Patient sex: F
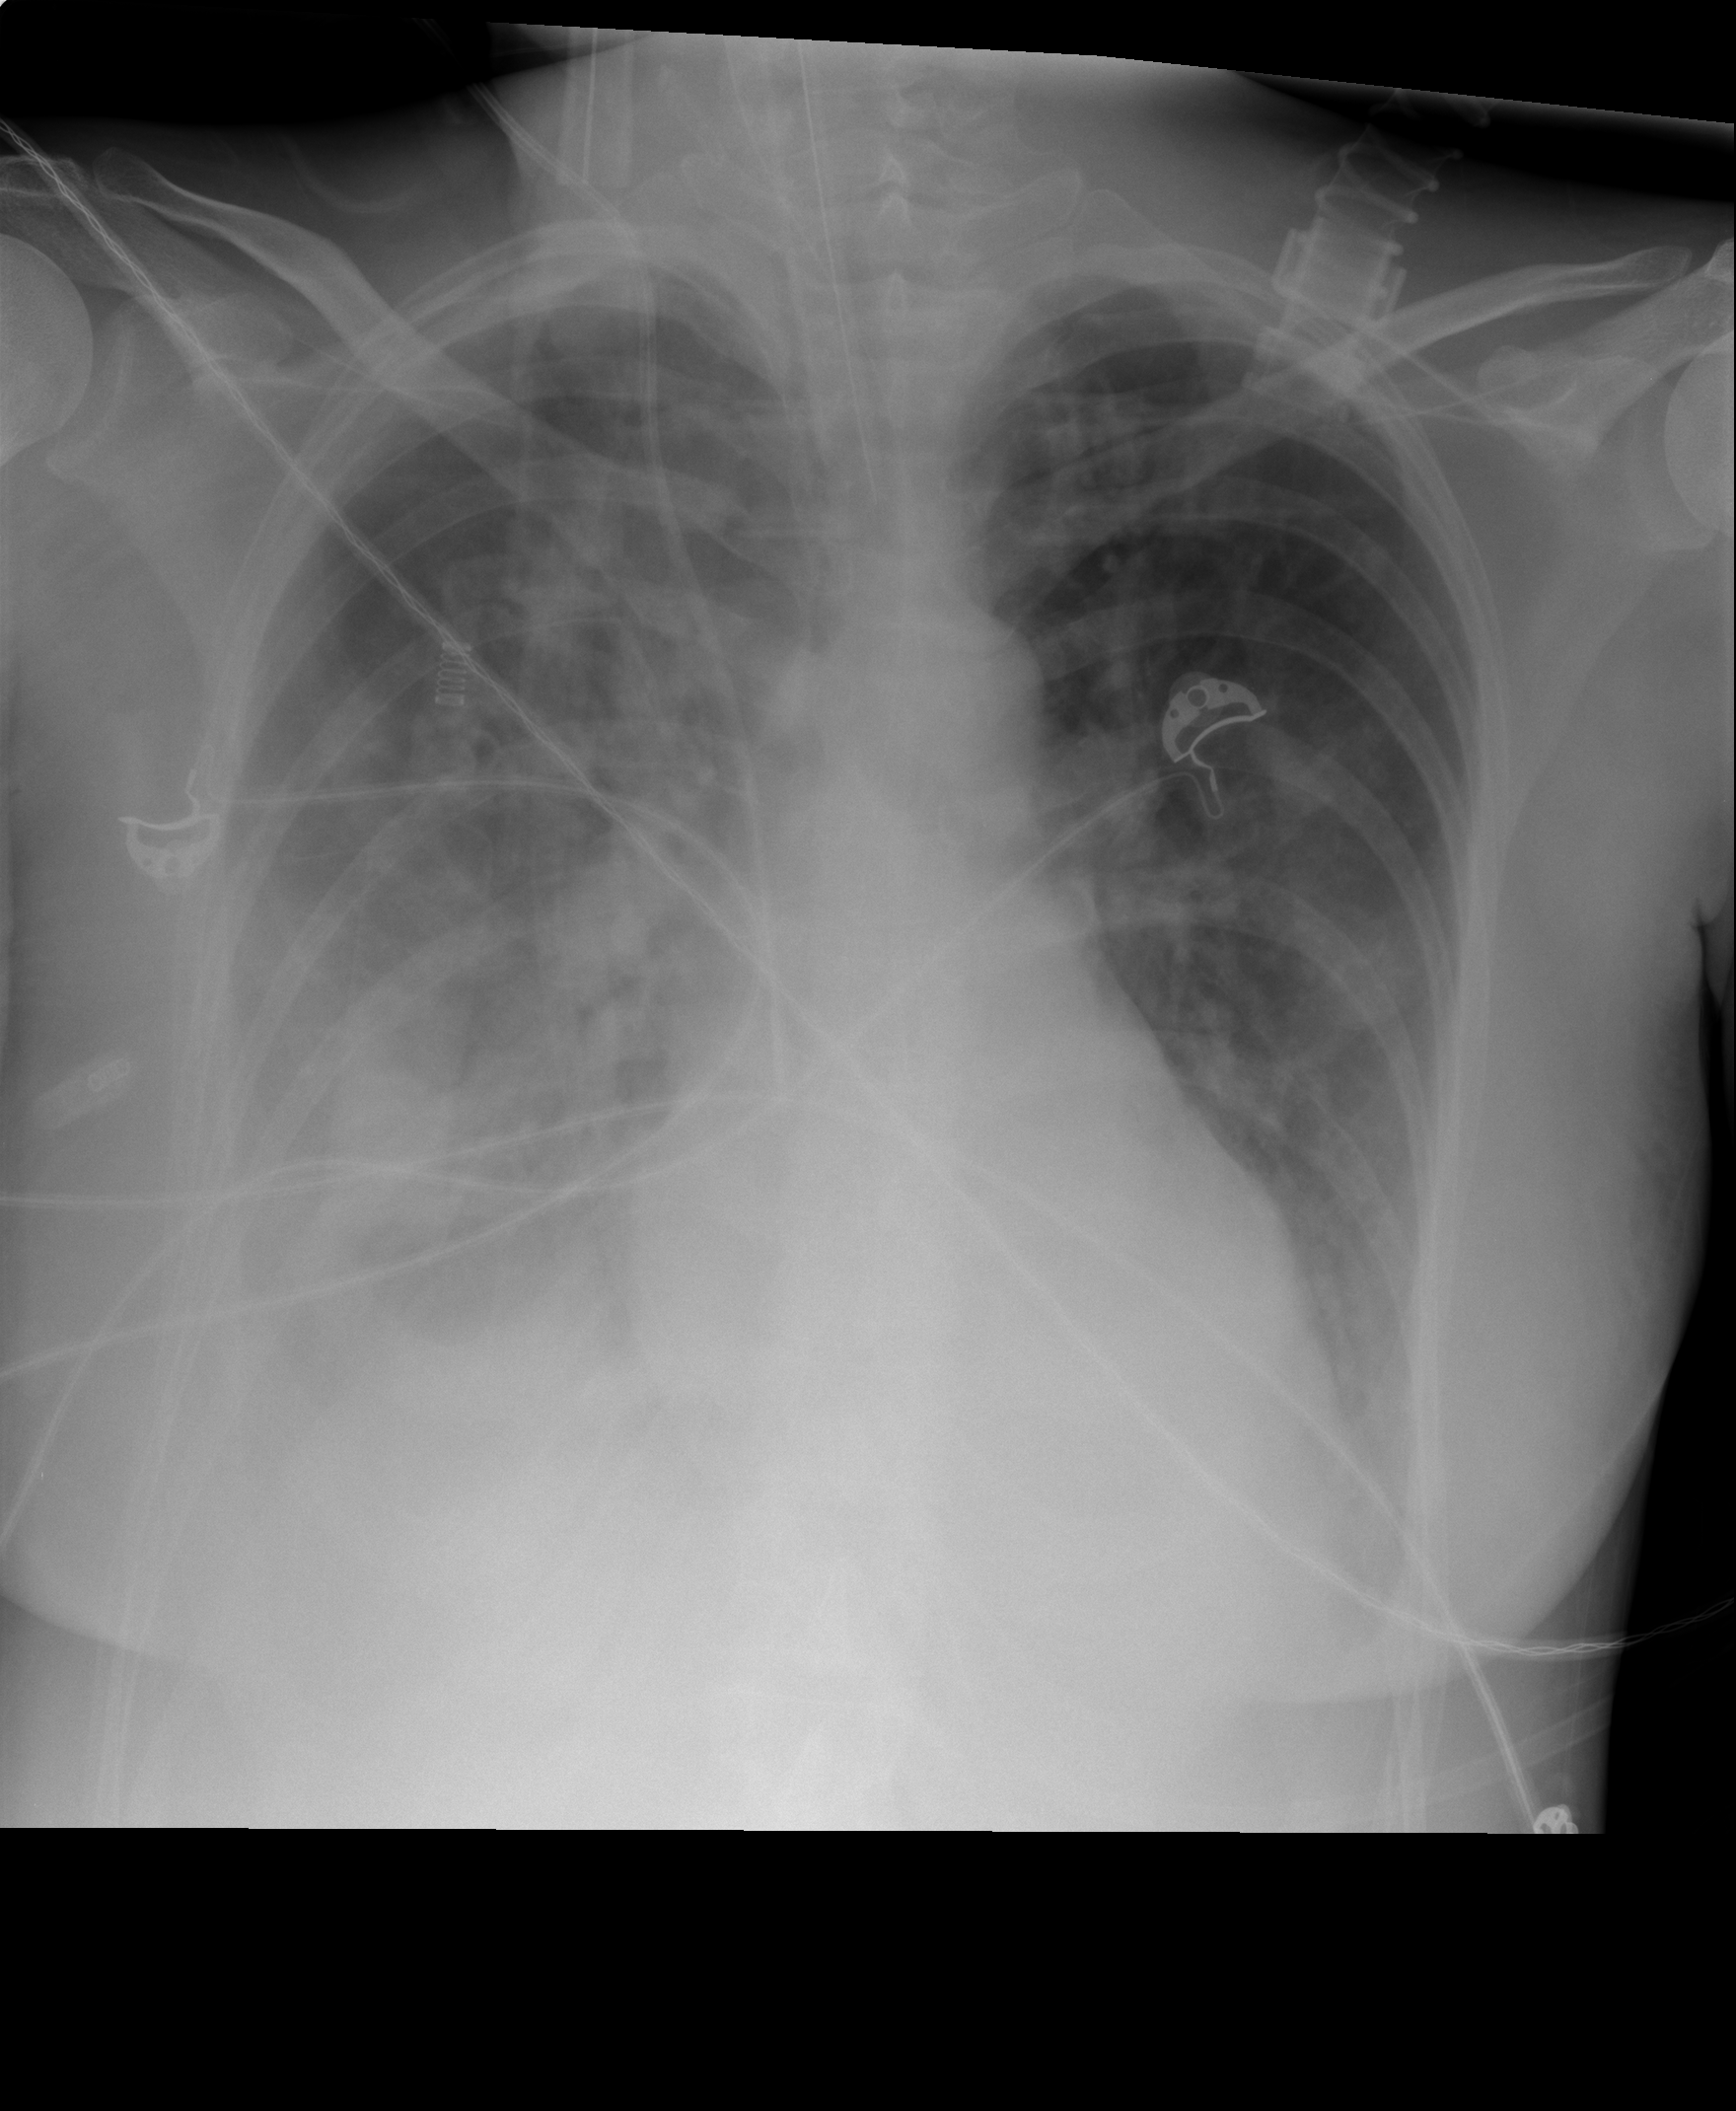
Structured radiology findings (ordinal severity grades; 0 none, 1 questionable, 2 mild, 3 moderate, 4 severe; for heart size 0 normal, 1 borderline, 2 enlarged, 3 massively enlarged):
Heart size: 0
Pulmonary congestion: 3
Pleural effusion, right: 3
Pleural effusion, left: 2
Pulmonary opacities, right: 1
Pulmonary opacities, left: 1
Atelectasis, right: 2
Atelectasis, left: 2